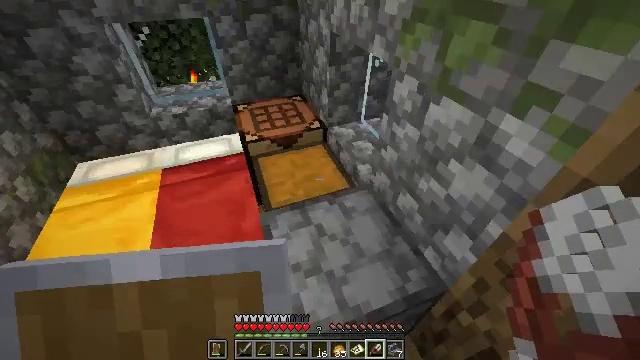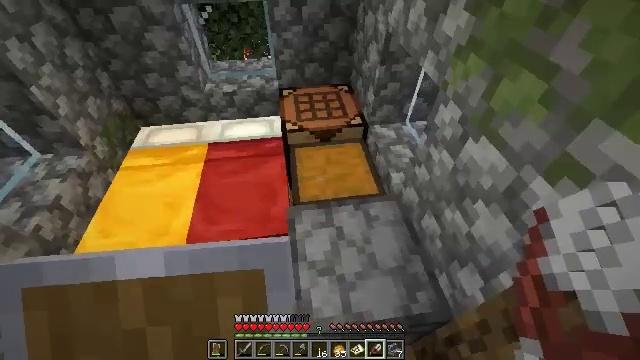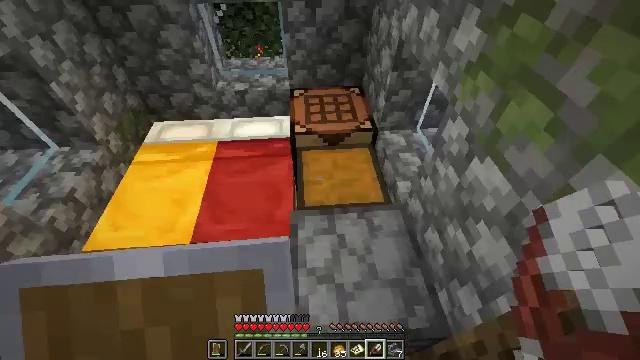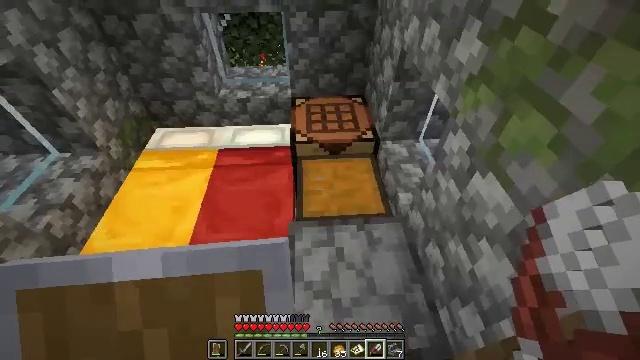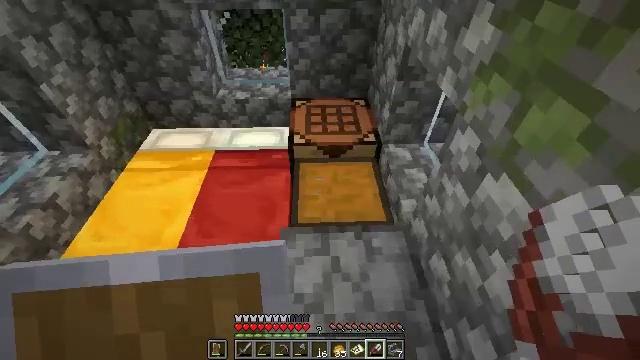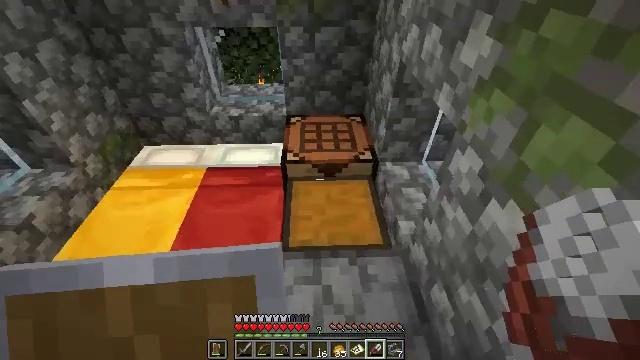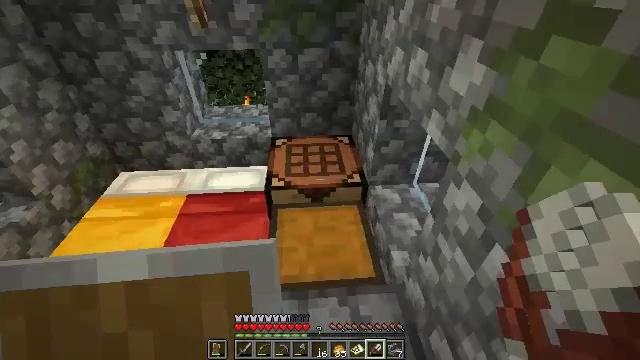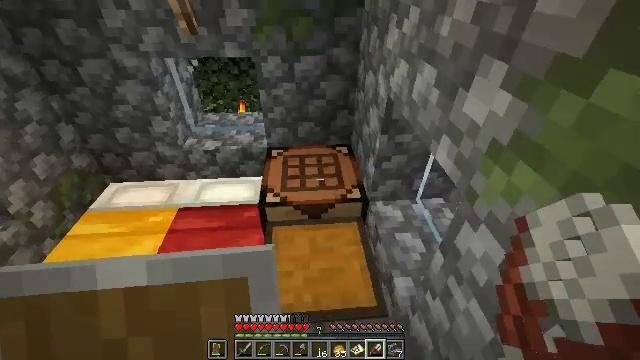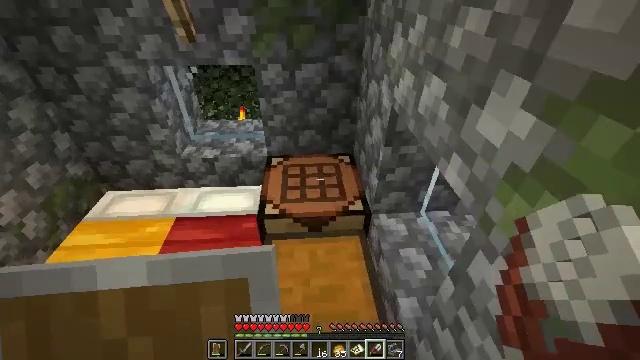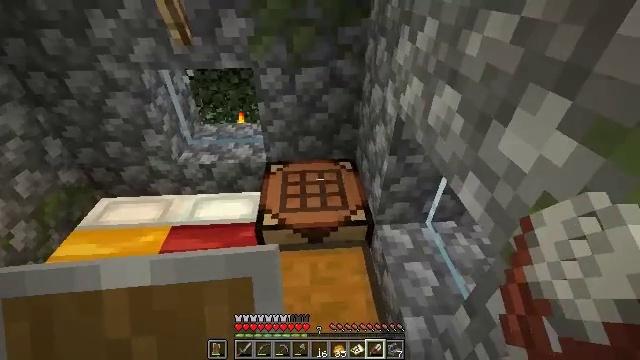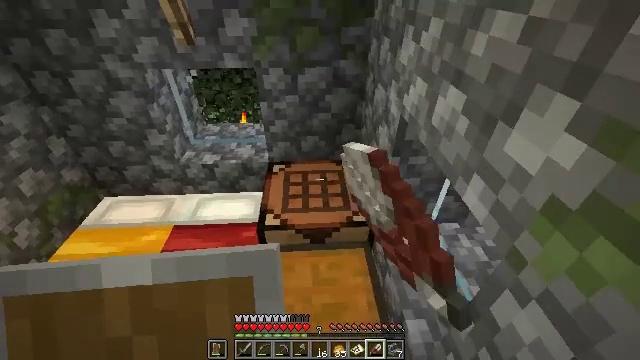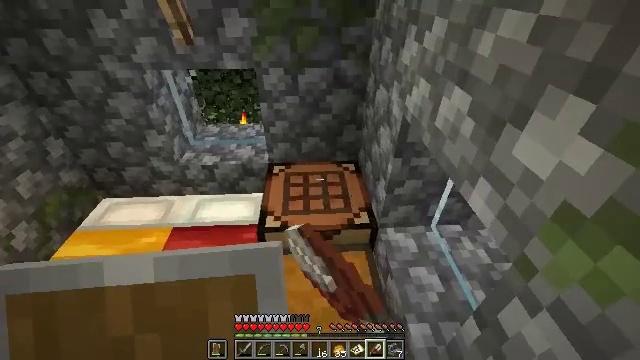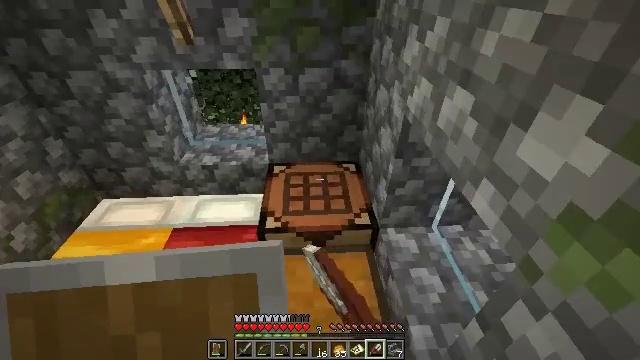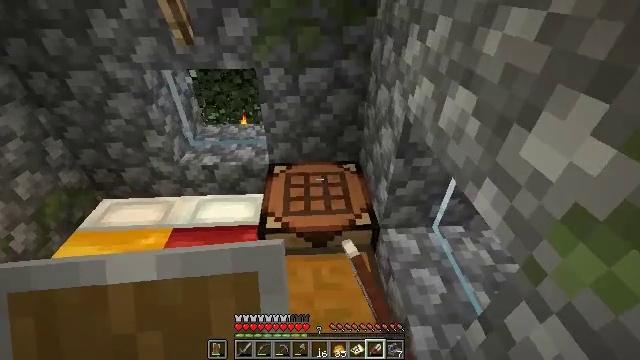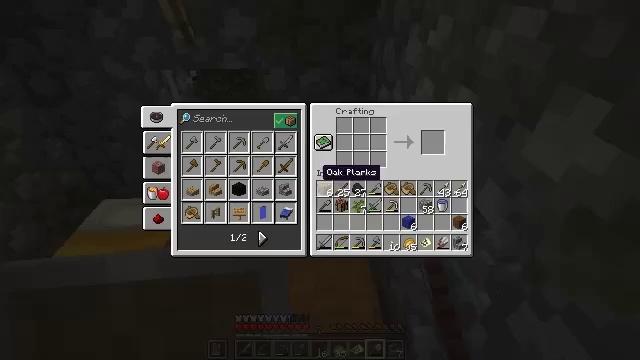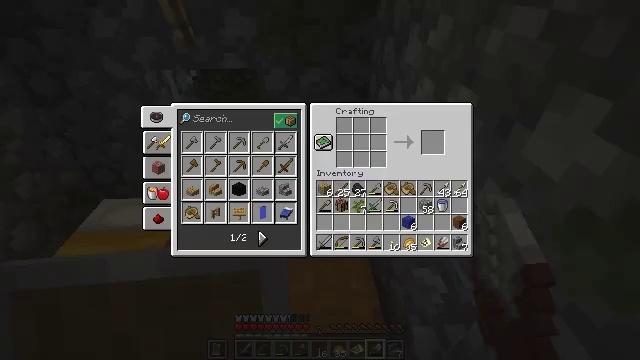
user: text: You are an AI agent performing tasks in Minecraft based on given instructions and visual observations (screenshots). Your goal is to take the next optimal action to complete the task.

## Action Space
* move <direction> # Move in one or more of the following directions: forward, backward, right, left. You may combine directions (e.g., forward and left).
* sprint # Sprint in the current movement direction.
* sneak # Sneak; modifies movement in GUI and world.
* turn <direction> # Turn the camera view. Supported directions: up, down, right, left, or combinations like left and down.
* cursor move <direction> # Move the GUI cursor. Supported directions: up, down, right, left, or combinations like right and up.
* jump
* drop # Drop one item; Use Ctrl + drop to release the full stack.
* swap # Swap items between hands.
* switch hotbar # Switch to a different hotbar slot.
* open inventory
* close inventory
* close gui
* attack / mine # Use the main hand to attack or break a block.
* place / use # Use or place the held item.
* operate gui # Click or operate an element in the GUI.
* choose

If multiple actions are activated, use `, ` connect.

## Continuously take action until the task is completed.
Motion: motion action
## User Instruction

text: Combine wool and a stick on the crafting table to make a blue banner.
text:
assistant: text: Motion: move forward, turn left and down
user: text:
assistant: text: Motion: move forward, turn left
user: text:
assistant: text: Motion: turn left and up
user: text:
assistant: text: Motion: turn left and up
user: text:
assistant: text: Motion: move forward, turn up
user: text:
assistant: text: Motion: move forward, turn right and up
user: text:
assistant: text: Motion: move forward
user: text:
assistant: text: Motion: no_op
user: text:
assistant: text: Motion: use / place
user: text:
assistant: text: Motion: use / place
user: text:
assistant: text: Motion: no_op
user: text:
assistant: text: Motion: no_op
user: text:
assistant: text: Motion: no_op
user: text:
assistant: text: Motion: no_op
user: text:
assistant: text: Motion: no_op
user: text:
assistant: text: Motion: no_op
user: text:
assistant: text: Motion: no_op
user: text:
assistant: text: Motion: turn left
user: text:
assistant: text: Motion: turn left
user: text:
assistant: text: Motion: turn left and down
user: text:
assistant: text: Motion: turn down
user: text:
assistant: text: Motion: turn left and down
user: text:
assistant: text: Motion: attack / mine
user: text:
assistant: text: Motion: attack / mine
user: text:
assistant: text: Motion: no_op
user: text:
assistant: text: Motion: turn right and up
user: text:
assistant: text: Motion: turn right and up
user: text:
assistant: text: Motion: no_op
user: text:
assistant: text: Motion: turn down
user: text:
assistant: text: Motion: sneak